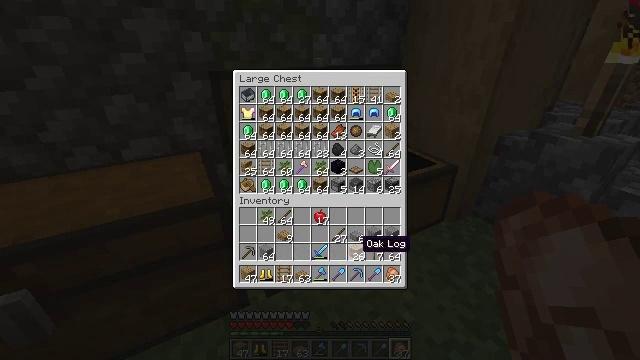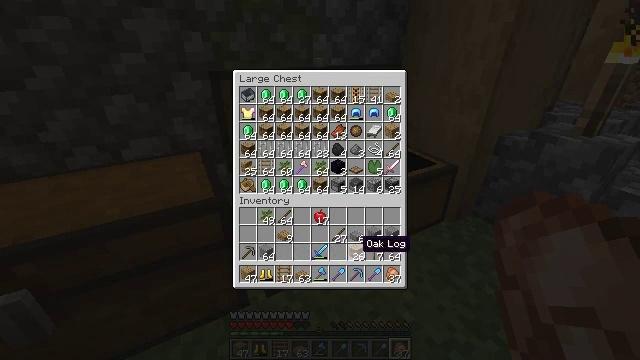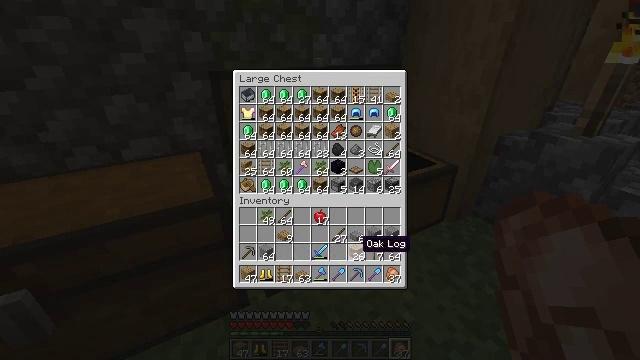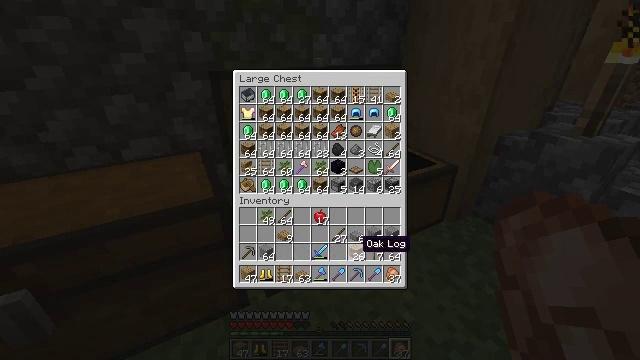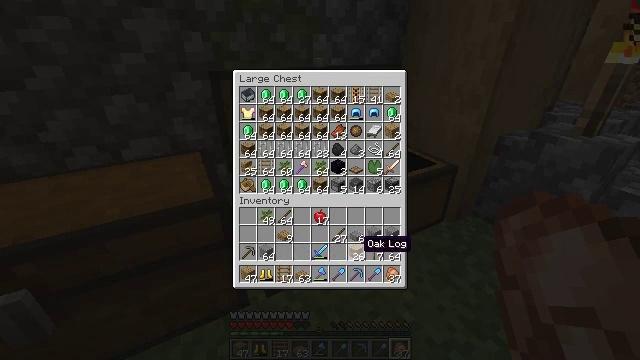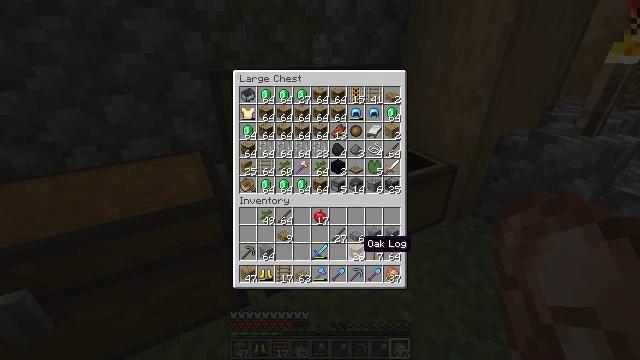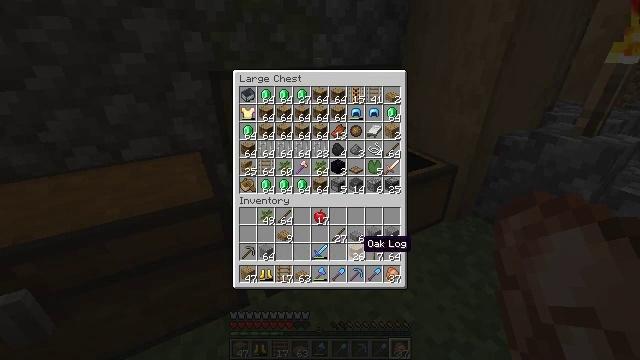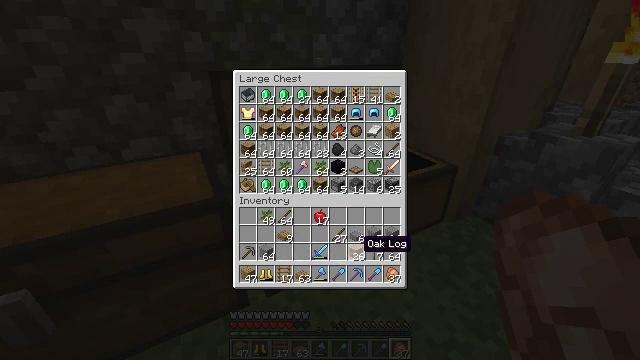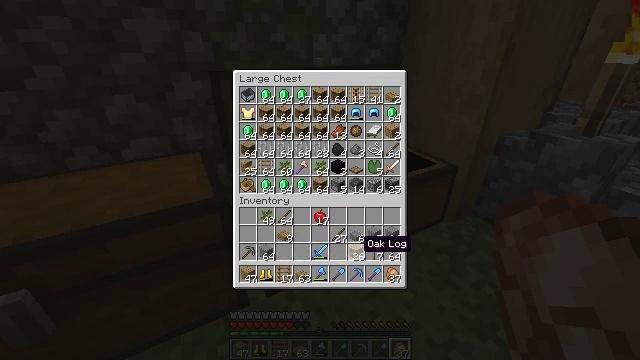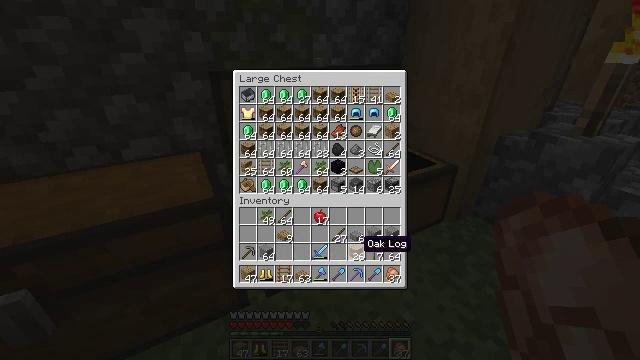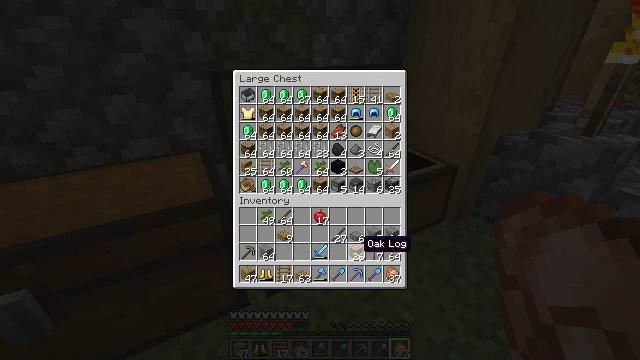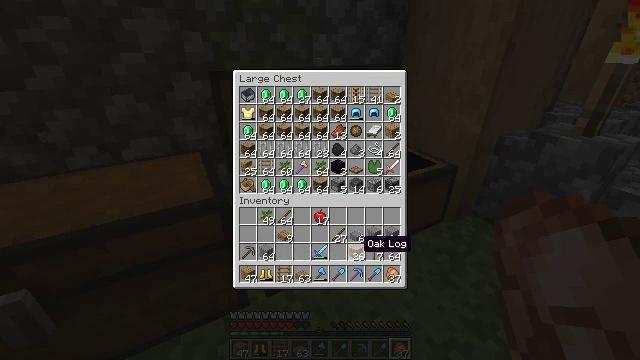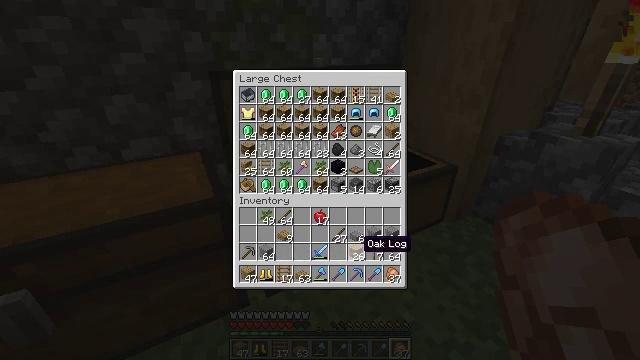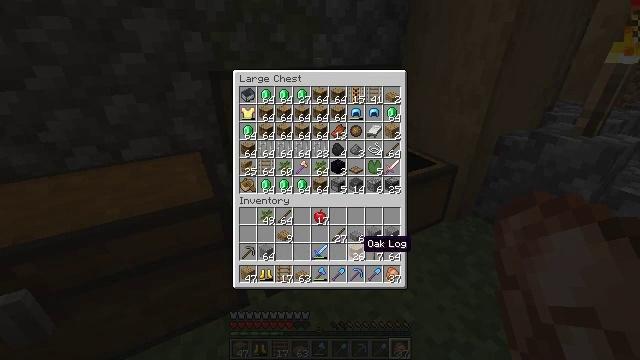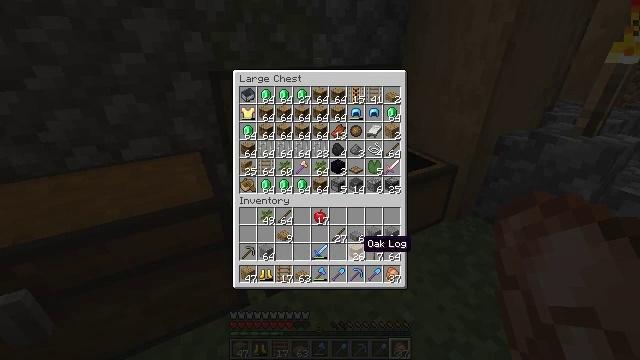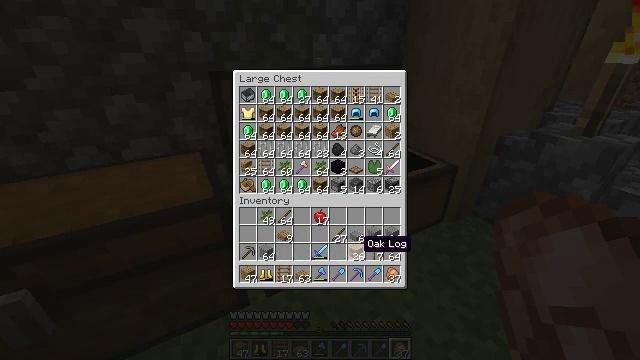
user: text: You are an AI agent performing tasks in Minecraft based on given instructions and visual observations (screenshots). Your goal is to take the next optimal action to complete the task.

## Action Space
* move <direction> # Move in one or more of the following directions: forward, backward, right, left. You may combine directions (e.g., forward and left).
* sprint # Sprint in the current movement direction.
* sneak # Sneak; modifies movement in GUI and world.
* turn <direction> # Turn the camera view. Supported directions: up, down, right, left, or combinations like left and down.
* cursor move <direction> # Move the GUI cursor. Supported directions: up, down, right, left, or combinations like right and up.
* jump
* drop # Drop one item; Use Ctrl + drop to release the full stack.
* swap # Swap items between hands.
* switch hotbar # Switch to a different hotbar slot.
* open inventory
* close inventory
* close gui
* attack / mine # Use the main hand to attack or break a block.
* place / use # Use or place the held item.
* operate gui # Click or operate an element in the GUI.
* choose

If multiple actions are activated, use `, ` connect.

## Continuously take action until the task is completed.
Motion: motion action
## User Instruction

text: Create a polished andesite slab using polished andesite.
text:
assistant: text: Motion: sneak
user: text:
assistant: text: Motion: sneak
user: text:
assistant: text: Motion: sneak
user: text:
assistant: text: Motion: sneak
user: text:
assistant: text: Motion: sneak
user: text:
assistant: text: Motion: sneak
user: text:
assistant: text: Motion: sneak
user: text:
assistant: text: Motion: sneak
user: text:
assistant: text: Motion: sneak
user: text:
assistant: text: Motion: sneak
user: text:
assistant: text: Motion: sneak
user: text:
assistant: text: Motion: sneak
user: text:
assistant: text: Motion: sneak
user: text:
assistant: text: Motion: sneak
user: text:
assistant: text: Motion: sneak
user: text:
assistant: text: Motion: sneak
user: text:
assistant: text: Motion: sneak
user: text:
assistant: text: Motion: sneak
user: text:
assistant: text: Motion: sneak
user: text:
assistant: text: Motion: sneak
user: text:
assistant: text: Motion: sneak
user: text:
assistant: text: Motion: sneak
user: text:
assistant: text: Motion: sneak
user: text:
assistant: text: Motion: sneak
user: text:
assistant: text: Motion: sneak
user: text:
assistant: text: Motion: sneak
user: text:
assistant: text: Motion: sneak
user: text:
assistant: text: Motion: sneak
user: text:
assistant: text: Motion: sneak, cursor move up
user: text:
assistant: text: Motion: sneak, cursor move up